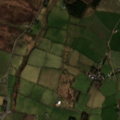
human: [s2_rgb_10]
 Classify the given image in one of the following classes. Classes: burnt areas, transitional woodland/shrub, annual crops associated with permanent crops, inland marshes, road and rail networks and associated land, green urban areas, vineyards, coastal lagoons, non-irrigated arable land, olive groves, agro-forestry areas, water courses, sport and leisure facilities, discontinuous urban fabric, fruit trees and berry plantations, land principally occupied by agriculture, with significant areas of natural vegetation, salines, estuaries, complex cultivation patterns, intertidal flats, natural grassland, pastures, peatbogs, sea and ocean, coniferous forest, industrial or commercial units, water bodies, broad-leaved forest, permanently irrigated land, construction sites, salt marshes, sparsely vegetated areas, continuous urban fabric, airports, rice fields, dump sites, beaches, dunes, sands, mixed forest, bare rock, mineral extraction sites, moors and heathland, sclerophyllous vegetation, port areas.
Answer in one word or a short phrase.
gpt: pastures, moors and heathland